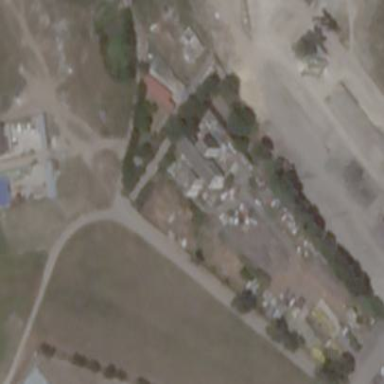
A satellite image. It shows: Animal shelter.